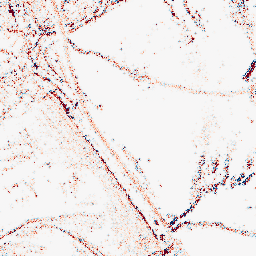
Category: morphological
Decomposition family: morphological_ellipse
Decomposition parameters: operation: opening
width: 5
height: 5
Upsampling method: regularized
Upsampling parameters: scale: 2
lambda_reg: 0.1
Upsampling scale: 2